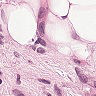
Metastatic tissue present: yes